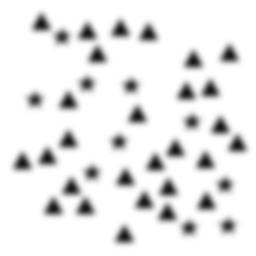
Squares: 0
Triangles: 28
Stars: 10
Total shapes: 38